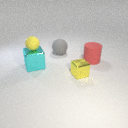
large gray rubber sphere behind small yellow metal cube